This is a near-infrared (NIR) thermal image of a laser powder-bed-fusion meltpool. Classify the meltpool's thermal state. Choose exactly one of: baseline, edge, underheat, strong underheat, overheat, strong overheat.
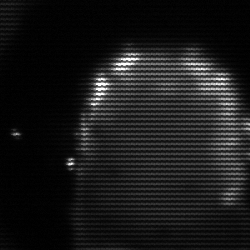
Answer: baseline